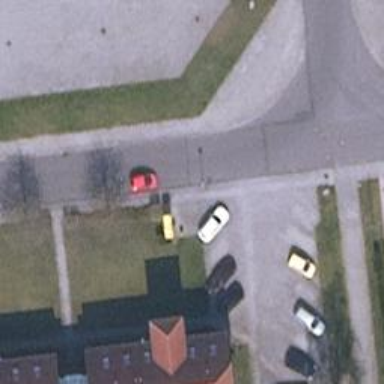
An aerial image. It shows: Residential road with sidewalks on both sides.